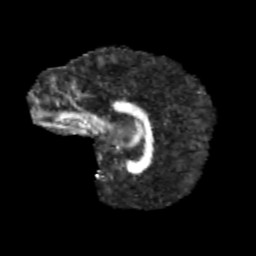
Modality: FA
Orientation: sagittal
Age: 13
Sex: male
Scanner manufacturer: siemens
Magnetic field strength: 3 T
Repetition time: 3.8 s
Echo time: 0.07 s